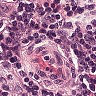
Metastatic tissue present: no